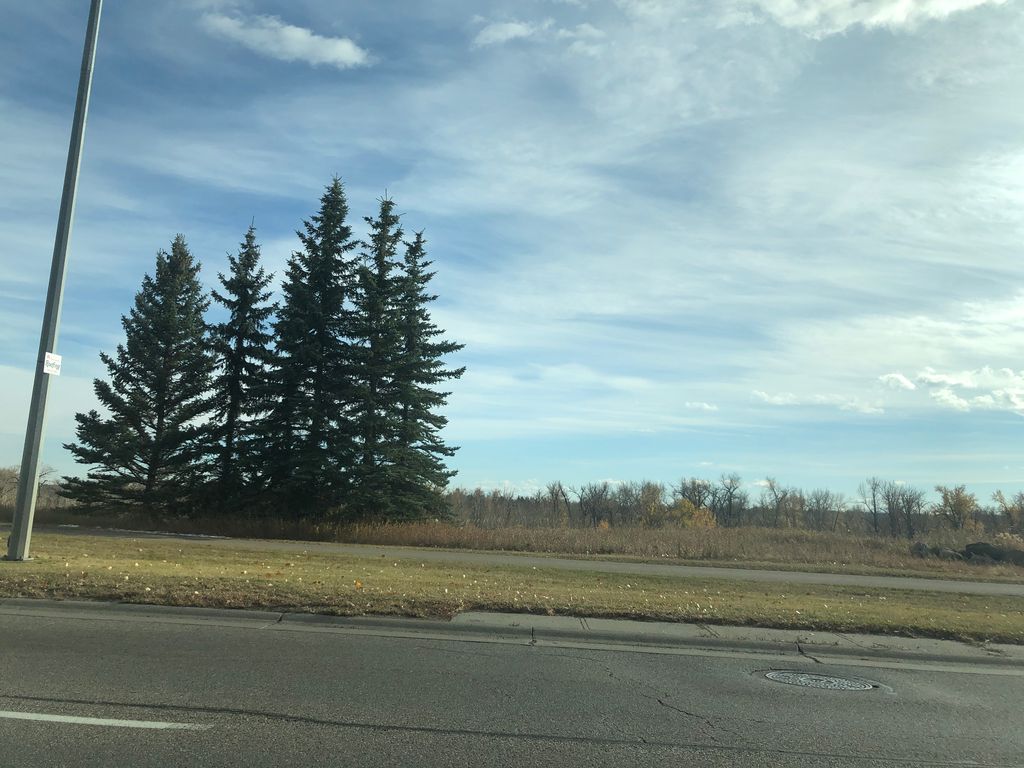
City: calgary